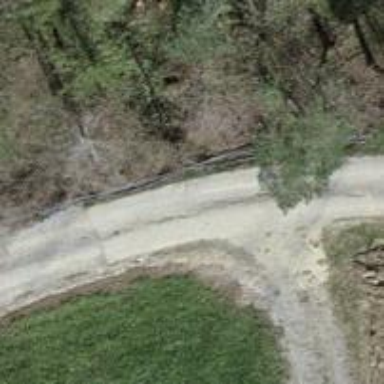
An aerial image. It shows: Well-maintained track road of grade 1.